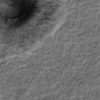
Label: not_dusty